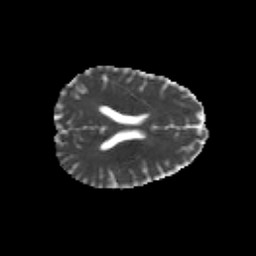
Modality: MD
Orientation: axial
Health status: healthy
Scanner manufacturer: philips
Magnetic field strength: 3 T
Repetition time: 6.964 s
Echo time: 0.092 s